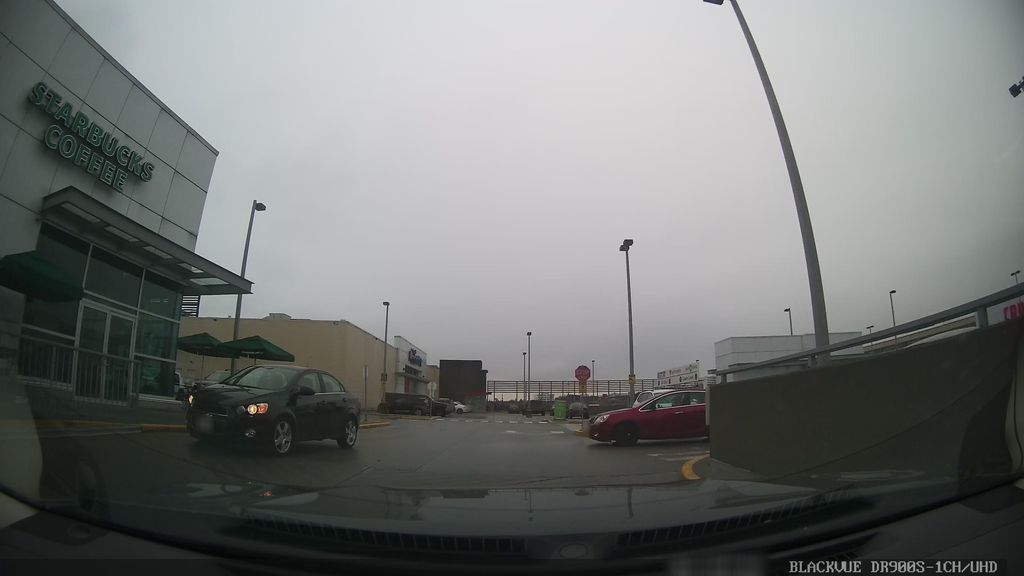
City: vancouver